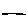
Label: line